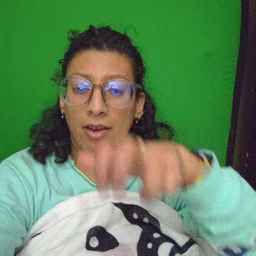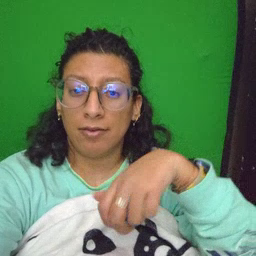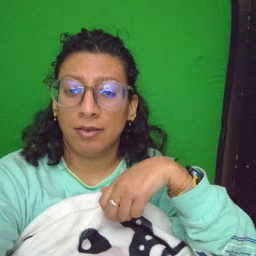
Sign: ride